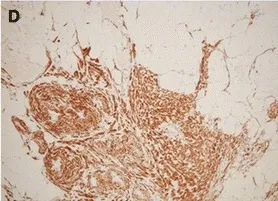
Smooth muscle cells are positive for HHF-35. (original magnification, x100).
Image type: pathology (immunostaining)